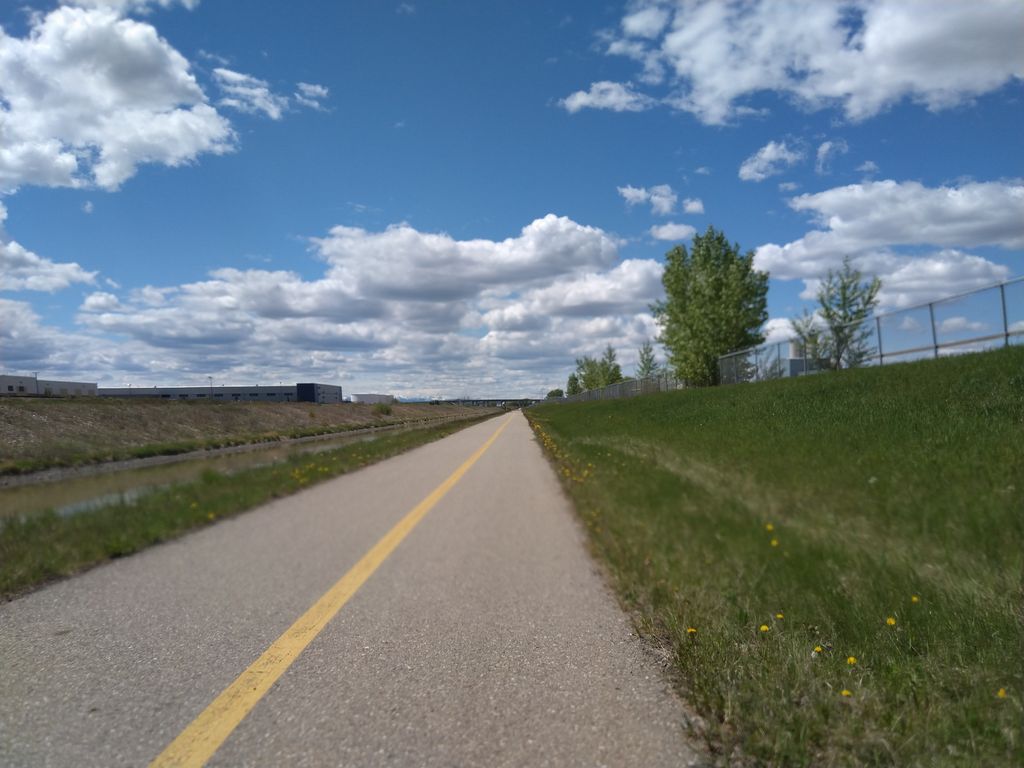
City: calgary